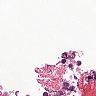
Metastatic tissue present: no